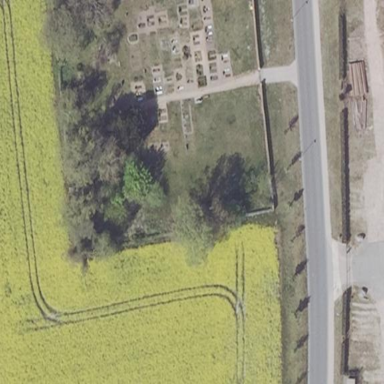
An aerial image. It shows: Cemetery.